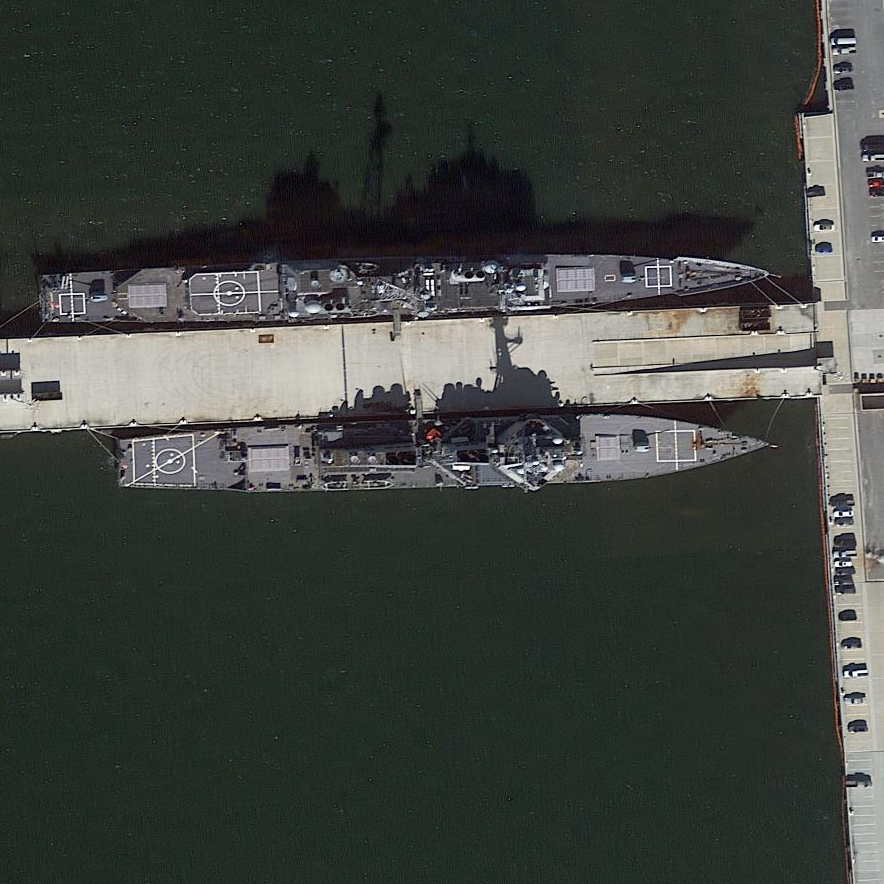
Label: destroyer